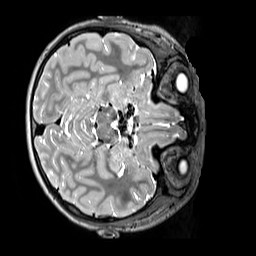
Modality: T2w
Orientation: axial
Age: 12
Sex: male
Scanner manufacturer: siemens
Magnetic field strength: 3 T
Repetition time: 3.2 s
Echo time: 0.408 s